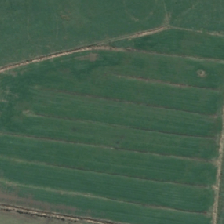
Land cover: herbaceous_freshwater_vege